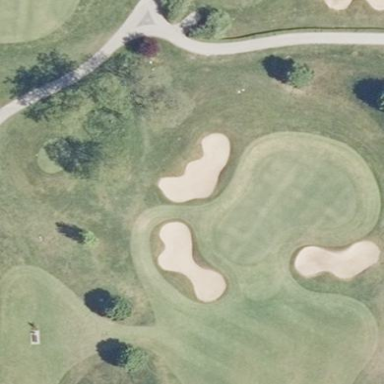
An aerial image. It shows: Golf green.